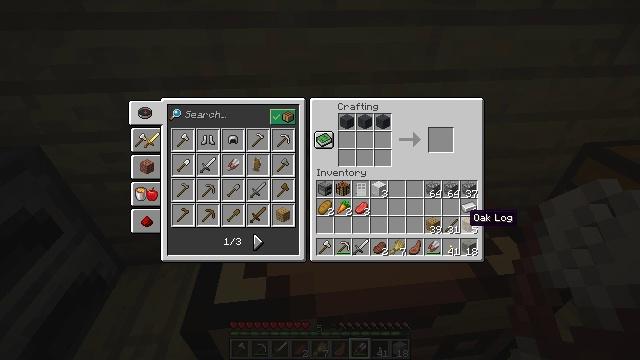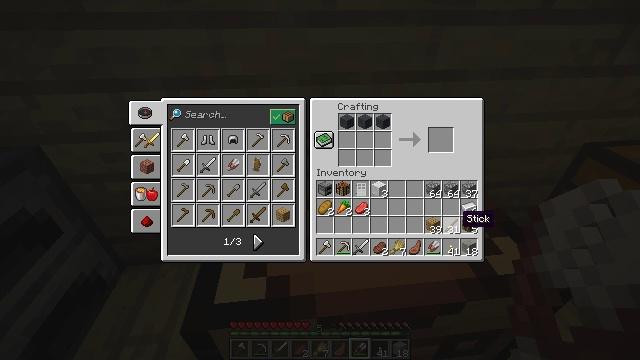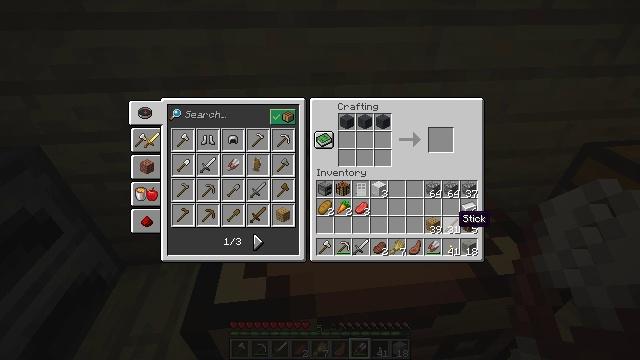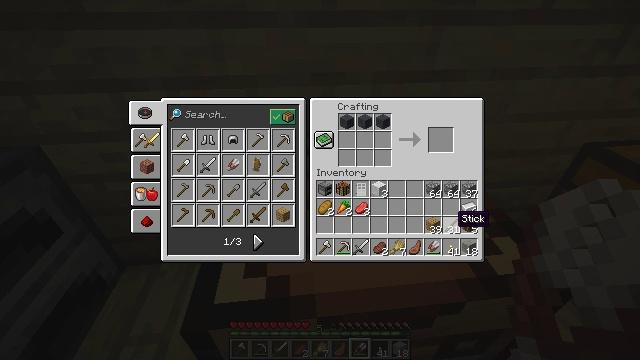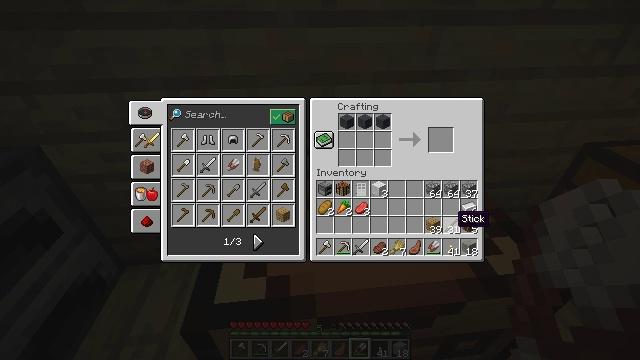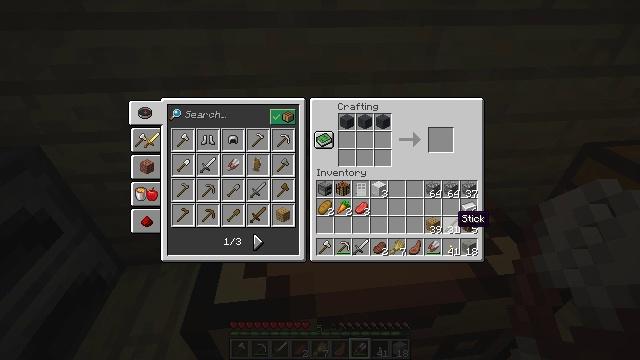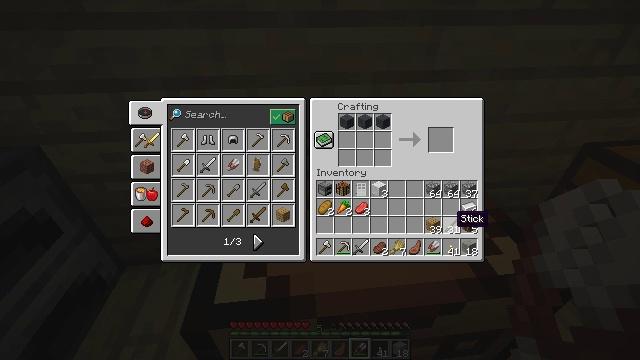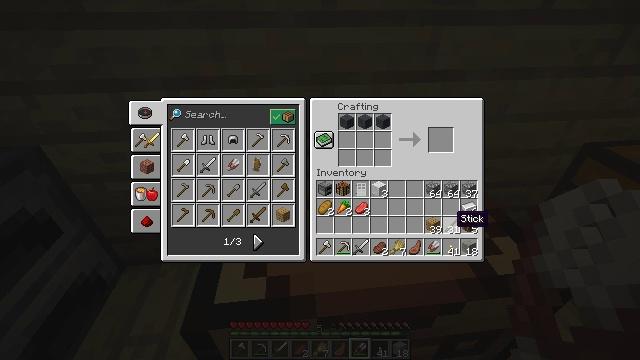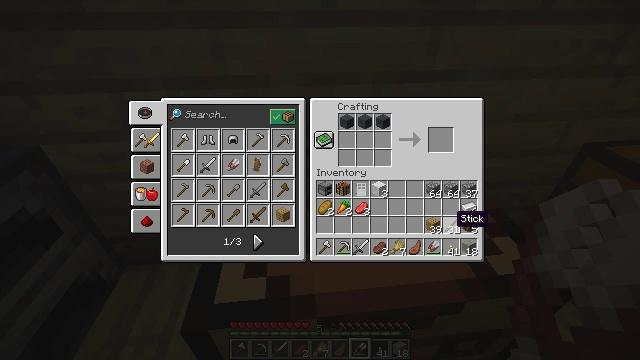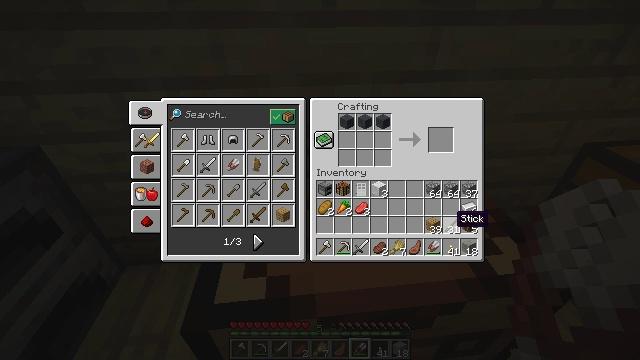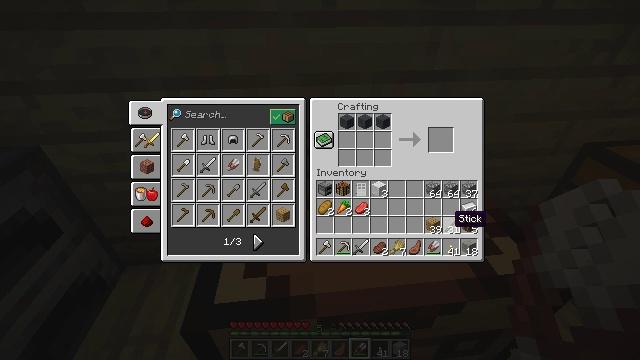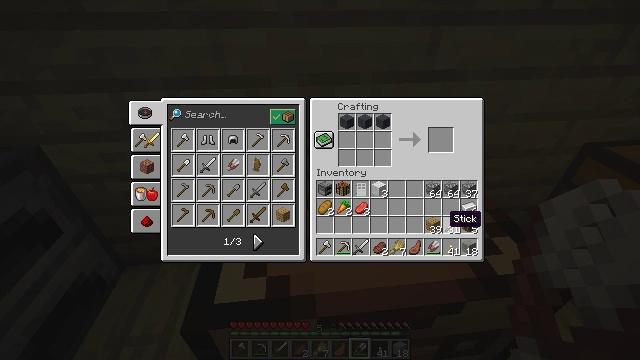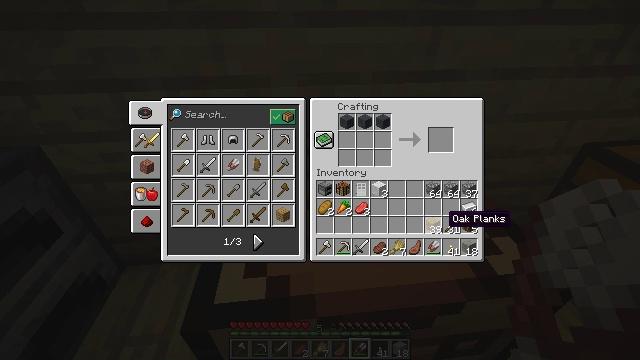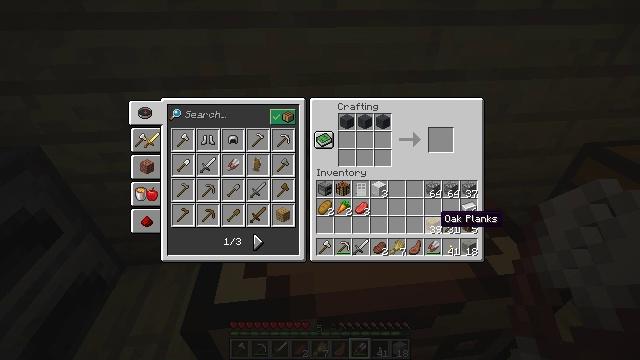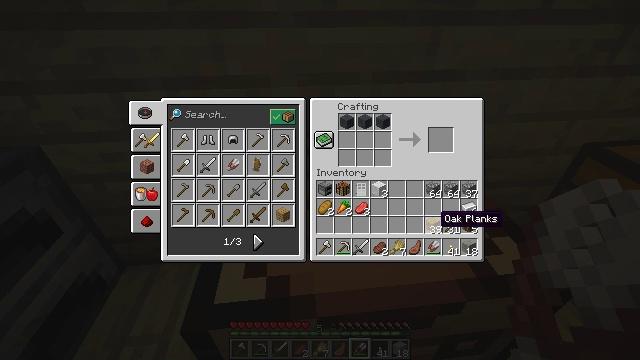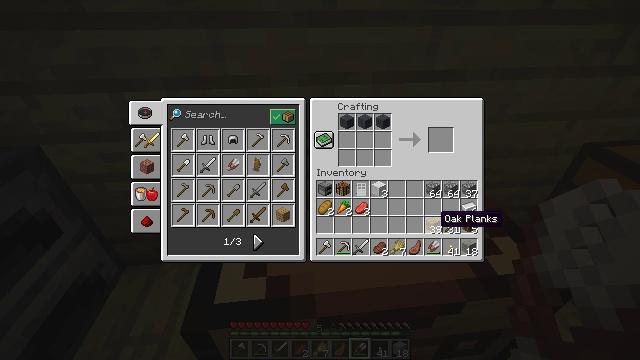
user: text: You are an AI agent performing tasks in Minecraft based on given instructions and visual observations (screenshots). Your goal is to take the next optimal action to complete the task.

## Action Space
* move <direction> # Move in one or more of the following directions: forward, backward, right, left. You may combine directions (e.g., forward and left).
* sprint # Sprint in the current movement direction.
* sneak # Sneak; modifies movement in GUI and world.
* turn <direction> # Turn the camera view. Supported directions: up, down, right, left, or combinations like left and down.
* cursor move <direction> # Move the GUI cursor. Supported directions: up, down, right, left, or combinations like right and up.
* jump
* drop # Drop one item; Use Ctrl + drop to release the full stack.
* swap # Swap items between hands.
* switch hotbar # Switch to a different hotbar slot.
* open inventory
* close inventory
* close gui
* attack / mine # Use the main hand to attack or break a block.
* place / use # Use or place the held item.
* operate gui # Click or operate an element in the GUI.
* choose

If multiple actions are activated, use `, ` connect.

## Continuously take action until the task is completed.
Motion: motion action
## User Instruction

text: Open the crafting table to craft a gray bed.
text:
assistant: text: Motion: cursor move left
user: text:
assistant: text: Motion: no_op
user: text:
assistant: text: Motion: no_op
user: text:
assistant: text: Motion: no_op
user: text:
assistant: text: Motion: no_op
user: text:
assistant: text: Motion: no_op
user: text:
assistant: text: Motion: no_op
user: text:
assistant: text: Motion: no_op
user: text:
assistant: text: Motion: no_op
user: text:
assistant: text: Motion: no_op
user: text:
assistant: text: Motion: no_op
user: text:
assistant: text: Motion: no_op
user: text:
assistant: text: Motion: cursor move left
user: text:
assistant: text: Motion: no_op
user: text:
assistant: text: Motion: no_op
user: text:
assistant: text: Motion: no_op
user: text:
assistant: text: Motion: no_op
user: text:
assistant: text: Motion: no_op
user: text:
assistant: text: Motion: no_op
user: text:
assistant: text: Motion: no_op
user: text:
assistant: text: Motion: no_op
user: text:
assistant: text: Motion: no_op
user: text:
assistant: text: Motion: no_op
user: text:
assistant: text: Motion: no_op
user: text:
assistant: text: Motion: no_op
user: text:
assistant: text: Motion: no_op
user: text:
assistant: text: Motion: operate gui
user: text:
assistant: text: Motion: operate gui
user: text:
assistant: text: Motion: operate gui
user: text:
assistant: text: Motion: no_op